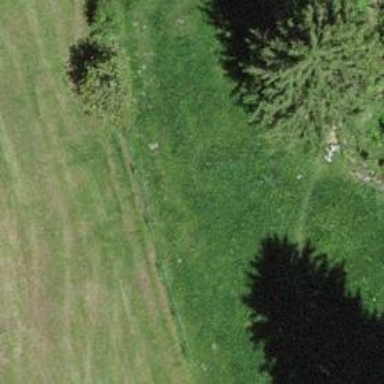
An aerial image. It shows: Grass track with Grade 4 tracktype.